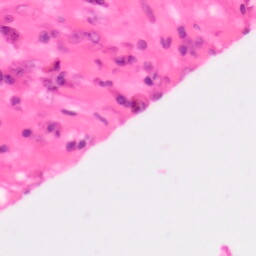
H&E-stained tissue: Colon